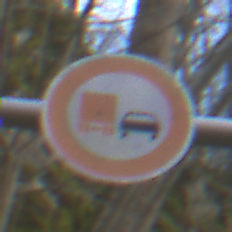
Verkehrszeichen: UeberholverbotKraftfahrzeuge
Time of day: MorningAfternoon
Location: Outdoor (Nature)
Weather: PartlyCloudy
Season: NotSpecified
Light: Natural